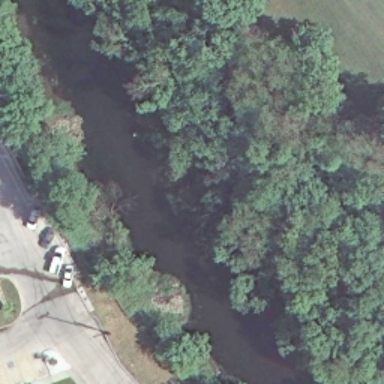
It is a river with some plants on one bank and some cars parked on the other side .